Question: I have problem with <URL>
I need to add a to the value in the knob.
For Example: i need a Sufix after the value, i just put in the value field, its displaying, but at that time the knob will not show the status.

it will not show the knob status. (but suffix is displaying).
here is the code:
'''
<input type="text" class="ksta" value="<?php echo stat;?> $" data-width="50" />
'''
without the suffix it working perfectly, help me to solve this issue.
Jsfiddle link for my issue:
<URL>
in the jsfiddle it work without the sign, but not working with sign in value.
( sign may be any value or symbol)
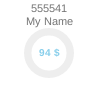
Answer: Try this in a simple way,
'''
jQuery(document).ready(function($){
$('.ksta').knob({
'min':0,
'max':100,
'step': 1,
'displayPrevious': true,
'readOnly': true,
'draw' : function () { $(this.i).val(this.cv + '%'); }
});
});
'''
There is no need to change the styles and other details.....
Demo: <URL>